Field crop: maize
Growth stage: 1
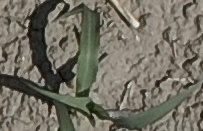
Species: sorghum